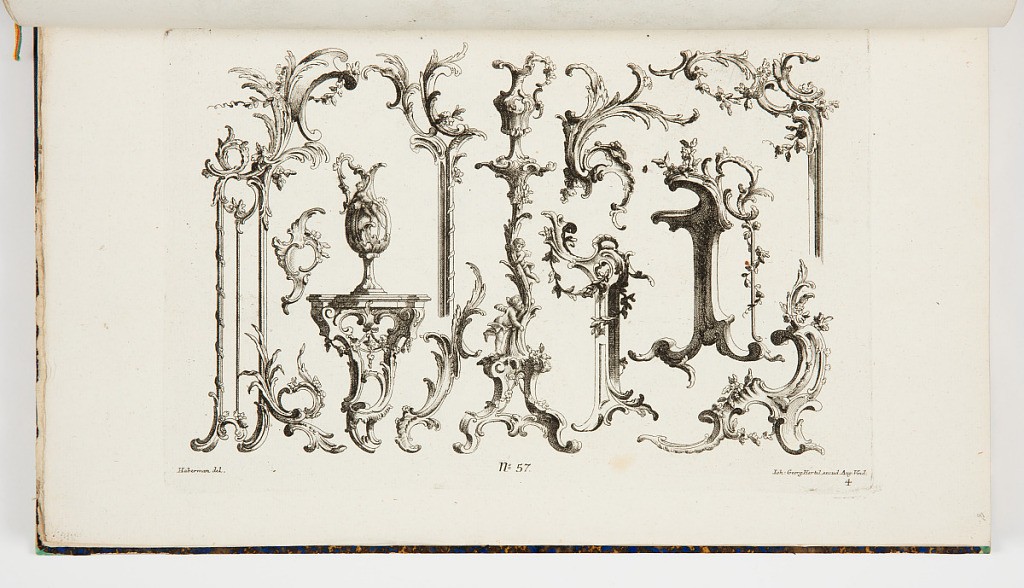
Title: Designs for Ornament Motifs
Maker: Franz Xaver Habermann, German, 1721 – 1796
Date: mid- 18th century
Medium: Etching on off white laid paper
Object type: Print
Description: Designs for ornament including scrolls, garlands, and rinceaux composed as cartouches, brackets, pitchers, gueridon, frame borders, and free motifs. The plate is signed and numbered.